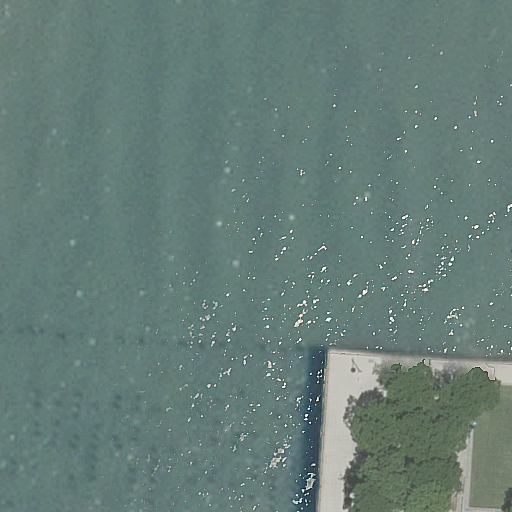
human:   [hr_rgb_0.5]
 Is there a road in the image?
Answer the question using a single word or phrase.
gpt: yes

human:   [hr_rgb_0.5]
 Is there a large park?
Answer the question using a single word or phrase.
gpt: no

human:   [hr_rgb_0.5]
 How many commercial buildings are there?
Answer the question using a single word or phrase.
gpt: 0

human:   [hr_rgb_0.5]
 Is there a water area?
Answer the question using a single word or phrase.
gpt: yes

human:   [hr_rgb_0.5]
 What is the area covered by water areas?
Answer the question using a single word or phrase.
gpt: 9365m2

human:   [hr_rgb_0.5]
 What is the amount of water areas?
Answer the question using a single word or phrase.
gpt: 1

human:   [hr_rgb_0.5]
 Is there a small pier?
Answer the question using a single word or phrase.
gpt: no

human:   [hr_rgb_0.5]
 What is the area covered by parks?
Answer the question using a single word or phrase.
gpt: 182m2

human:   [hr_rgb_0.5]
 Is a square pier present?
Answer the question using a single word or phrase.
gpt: no

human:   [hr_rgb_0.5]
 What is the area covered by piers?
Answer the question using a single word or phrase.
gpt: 1249m2

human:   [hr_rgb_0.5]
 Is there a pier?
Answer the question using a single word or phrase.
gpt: yes

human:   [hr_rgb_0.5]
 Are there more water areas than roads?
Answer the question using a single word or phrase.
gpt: no

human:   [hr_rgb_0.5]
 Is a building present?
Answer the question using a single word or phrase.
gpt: no

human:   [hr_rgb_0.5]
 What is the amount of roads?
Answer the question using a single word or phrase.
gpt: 1

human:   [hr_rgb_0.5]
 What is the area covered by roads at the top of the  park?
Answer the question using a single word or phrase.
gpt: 0m2

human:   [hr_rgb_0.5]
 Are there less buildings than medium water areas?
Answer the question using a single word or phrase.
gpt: no

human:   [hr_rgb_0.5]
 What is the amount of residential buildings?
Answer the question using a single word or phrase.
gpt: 0

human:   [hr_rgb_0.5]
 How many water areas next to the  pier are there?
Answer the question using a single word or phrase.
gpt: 1

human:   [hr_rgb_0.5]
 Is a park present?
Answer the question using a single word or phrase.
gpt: yes

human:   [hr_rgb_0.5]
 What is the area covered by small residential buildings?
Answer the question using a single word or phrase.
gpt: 0m2

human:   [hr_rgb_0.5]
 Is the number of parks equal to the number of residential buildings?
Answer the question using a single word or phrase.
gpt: no

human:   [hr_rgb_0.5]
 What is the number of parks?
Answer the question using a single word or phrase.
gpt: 1

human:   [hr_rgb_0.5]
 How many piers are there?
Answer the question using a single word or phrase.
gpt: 1

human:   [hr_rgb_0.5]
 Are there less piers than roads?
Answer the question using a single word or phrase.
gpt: no

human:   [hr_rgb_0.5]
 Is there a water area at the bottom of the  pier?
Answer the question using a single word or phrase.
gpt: no

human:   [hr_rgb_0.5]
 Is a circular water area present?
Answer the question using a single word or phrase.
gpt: no

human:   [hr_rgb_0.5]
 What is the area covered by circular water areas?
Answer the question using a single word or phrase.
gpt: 0m2

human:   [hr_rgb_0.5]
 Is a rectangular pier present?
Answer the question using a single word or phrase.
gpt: yes

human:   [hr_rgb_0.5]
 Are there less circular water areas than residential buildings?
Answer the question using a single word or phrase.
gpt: no

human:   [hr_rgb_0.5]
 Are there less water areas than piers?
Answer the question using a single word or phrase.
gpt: no

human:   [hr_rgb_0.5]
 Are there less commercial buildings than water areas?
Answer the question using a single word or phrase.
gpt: yes

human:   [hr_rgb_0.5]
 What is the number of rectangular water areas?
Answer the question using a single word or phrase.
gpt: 1

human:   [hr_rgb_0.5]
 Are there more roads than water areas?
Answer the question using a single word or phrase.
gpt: no

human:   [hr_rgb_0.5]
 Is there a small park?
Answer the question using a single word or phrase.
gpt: no

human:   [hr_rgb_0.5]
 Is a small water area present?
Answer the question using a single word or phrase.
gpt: no

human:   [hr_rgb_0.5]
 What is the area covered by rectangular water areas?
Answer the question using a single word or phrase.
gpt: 9365m2

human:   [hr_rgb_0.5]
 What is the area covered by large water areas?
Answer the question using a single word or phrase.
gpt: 9365m2

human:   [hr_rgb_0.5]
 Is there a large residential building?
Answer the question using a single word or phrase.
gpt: no

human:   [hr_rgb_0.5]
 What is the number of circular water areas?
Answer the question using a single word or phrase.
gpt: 0

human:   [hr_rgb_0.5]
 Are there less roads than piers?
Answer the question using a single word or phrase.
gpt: no

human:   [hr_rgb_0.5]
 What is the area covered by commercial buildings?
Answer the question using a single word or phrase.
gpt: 0m2

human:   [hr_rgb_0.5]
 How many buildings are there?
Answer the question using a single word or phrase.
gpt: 0

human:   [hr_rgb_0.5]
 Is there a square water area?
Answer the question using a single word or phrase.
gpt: no

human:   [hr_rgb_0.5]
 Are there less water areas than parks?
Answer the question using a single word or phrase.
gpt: no

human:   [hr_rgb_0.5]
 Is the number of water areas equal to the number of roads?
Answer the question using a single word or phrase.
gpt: yes

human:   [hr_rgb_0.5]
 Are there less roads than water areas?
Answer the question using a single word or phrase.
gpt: no

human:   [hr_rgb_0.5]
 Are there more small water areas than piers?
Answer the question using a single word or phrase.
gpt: no

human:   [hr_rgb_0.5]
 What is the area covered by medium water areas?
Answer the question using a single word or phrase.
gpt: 0m2

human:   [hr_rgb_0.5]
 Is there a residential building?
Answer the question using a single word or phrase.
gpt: no

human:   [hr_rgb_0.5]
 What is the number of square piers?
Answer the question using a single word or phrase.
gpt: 0

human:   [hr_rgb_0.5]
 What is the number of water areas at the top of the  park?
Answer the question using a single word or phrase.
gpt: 0

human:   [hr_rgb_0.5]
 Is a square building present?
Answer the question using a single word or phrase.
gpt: no

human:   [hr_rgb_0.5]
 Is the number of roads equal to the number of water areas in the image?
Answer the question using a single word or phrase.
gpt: yes

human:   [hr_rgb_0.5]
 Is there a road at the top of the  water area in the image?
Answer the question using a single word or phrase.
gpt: no

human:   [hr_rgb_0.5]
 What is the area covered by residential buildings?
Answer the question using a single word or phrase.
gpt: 0m2

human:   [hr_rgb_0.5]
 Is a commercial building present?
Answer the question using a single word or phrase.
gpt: no

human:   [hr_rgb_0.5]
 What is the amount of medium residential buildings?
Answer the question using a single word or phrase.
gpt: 0

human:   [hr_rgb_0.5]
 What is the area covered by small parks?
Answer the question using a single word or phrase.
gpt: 0m2

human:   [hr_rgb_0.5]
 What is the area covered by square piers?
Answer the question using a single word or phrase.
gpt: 0m2

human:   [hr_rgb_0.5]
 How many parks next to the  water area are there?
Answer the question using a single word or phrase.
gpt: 1

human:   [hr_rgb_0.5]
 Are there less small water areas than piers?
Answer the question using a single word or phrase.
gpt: yes

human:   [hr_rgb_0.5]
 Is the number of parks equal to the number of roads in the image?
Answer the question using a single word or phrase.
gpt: yes

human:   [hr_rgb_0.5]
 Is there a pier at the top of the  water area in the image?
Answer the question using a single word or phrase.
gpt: no

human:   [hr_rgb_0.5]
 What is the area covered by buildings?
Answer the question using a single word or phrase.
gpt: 0m2